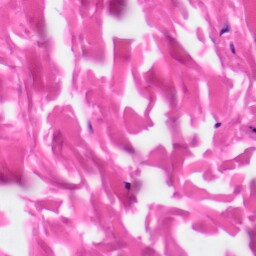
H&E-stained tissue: Skin